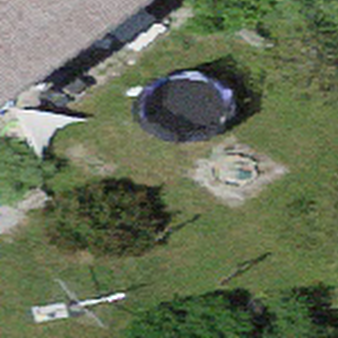
Label: other